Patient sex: F
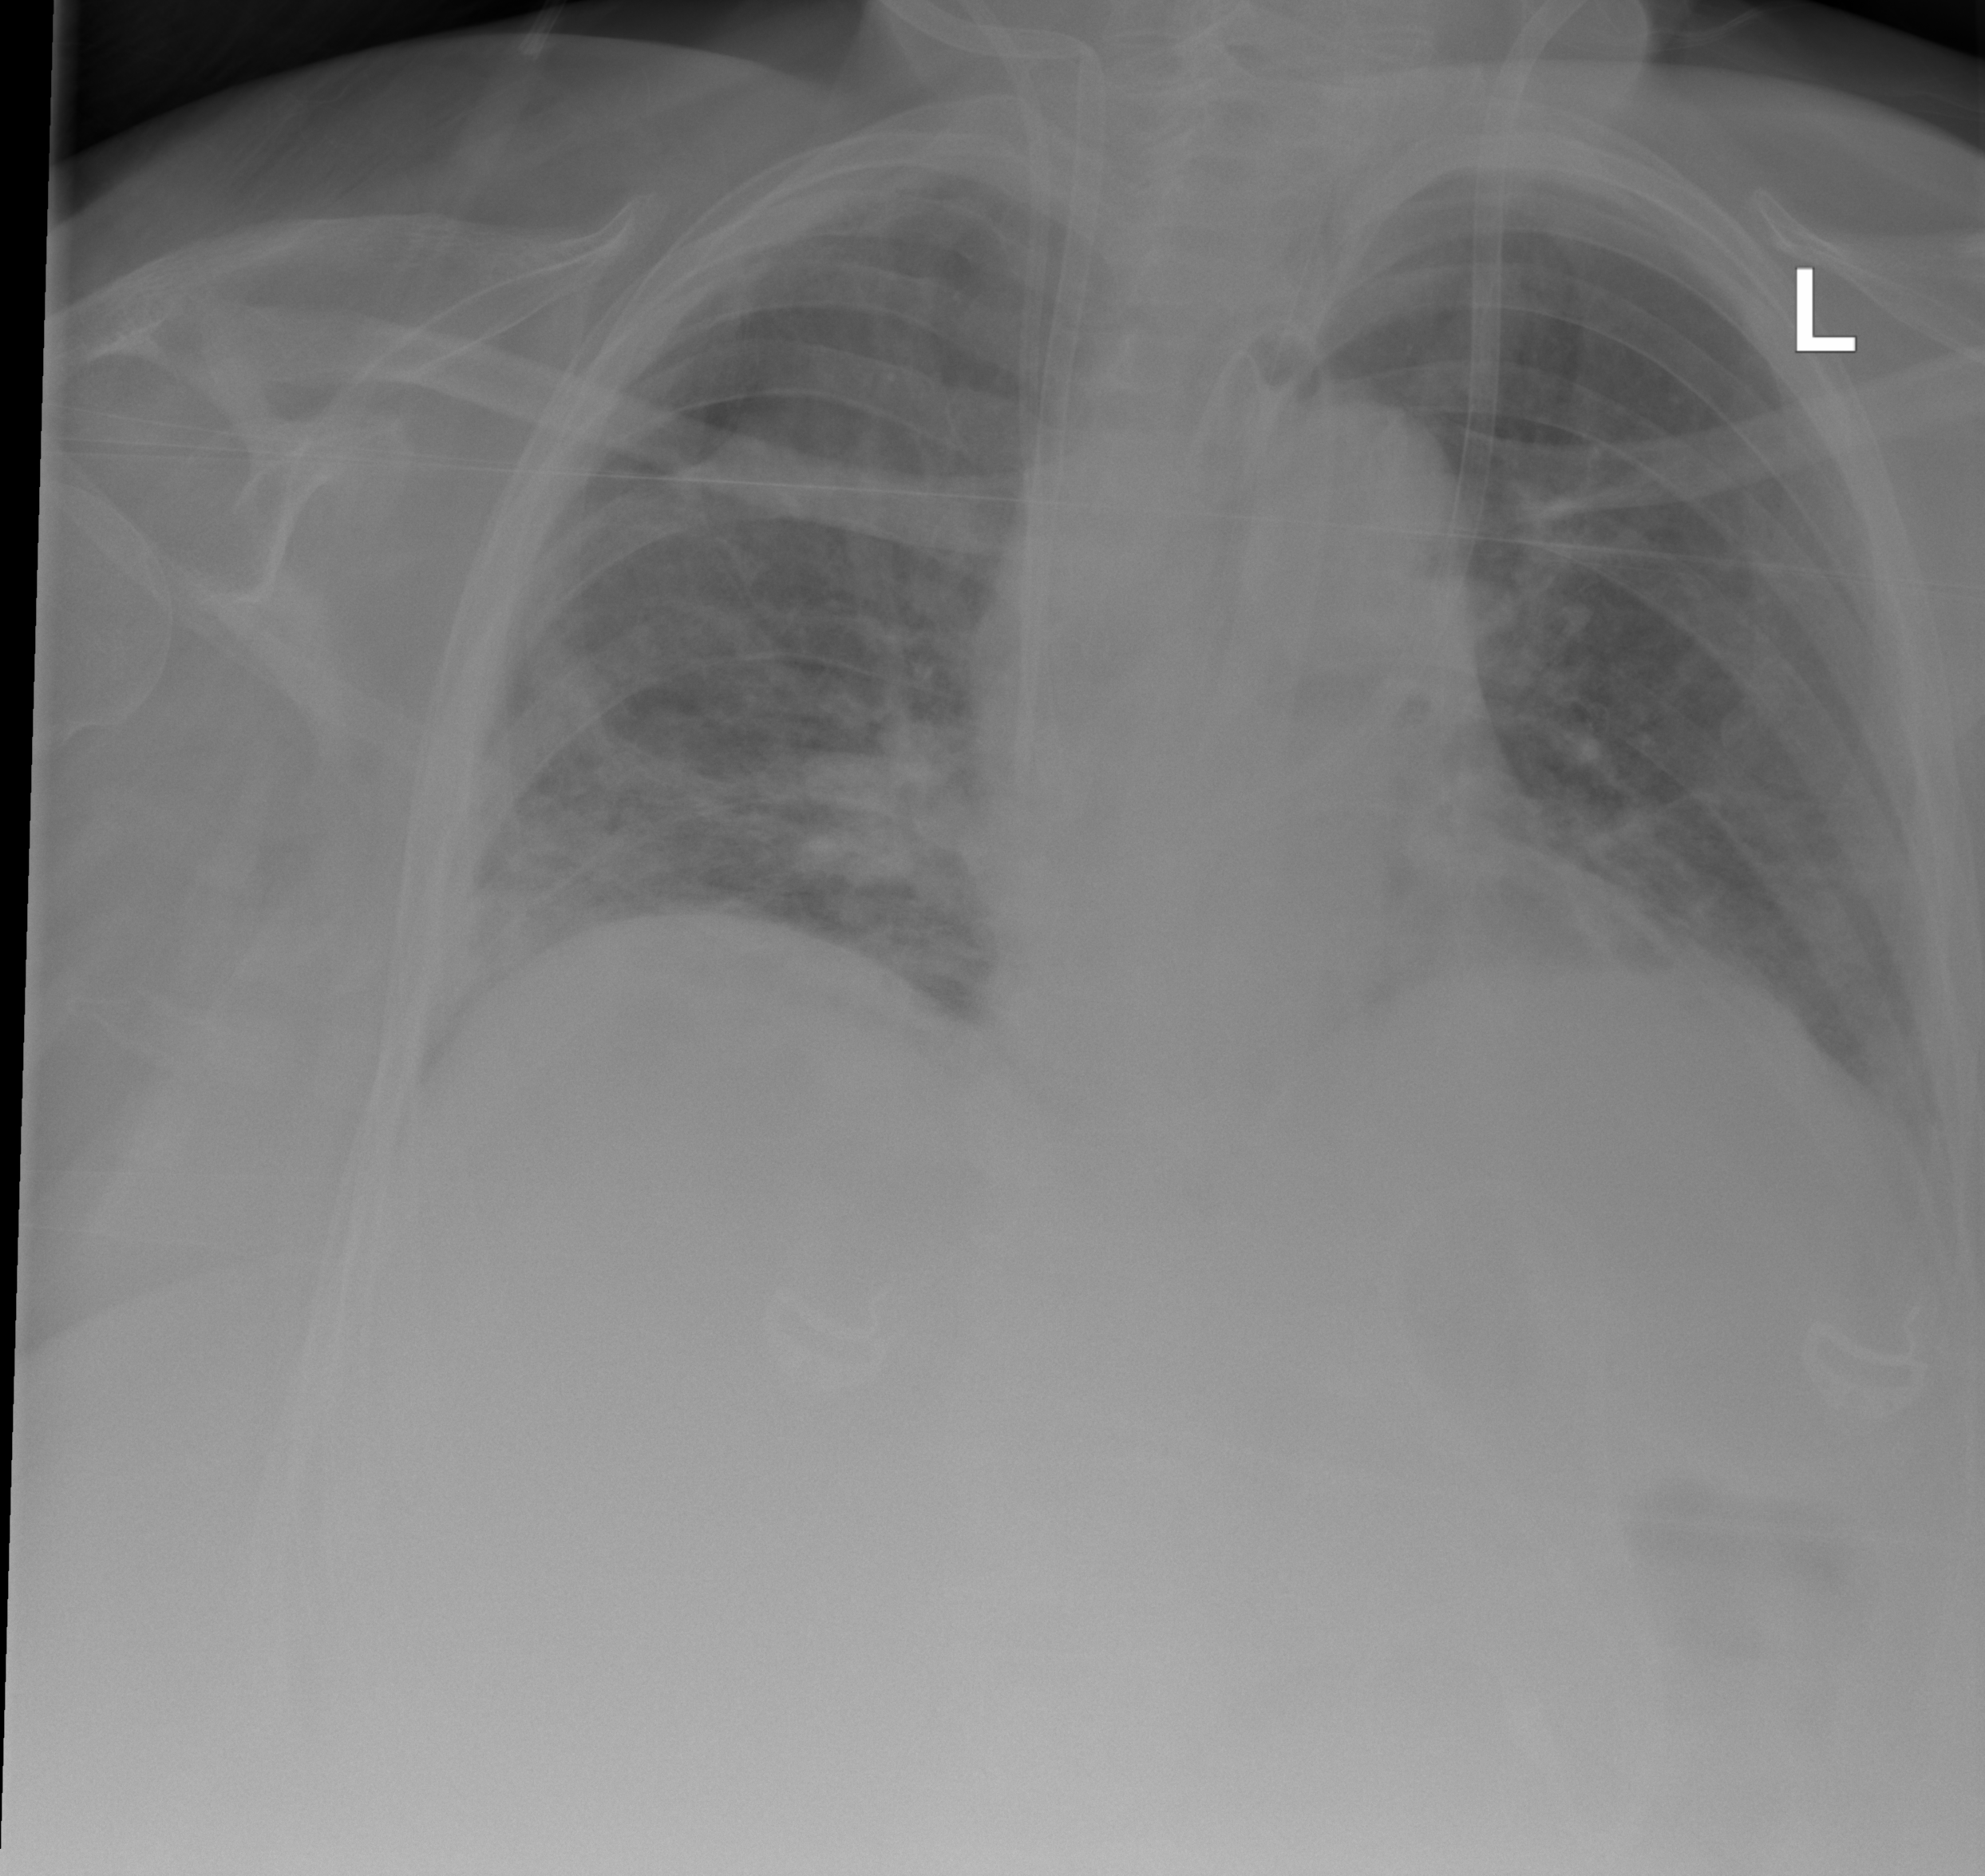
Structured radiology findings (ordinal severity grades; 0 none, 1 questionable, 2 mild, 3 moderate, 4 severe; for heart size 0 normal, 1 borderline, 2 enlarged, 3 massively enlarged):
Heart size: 0
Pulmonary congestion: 0
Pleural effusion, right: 2
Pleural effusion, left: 0
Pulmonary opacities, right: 2
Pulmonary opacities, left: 1
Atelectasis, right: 3
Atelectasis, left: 2